Question: I have seen something like this:

in a Menulet on the right of menu items and I can't figure out how to do it.
Can anyone elaborate? Thank you!
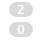
Answer: You can only do this from Cocoa using the custom view behavior of the NSMenuItem.